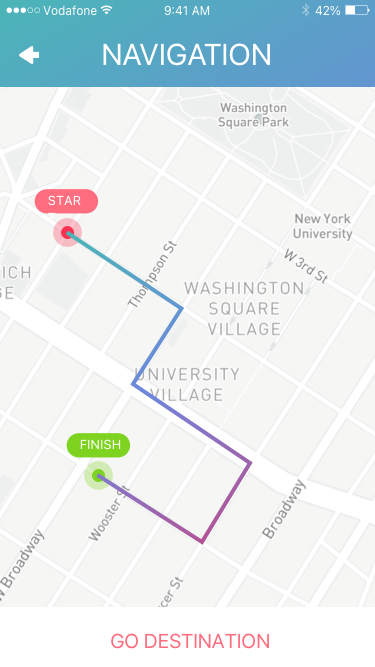
Text in this UI design:
FINISH
START
GO DESTINATION
NAVIGATION